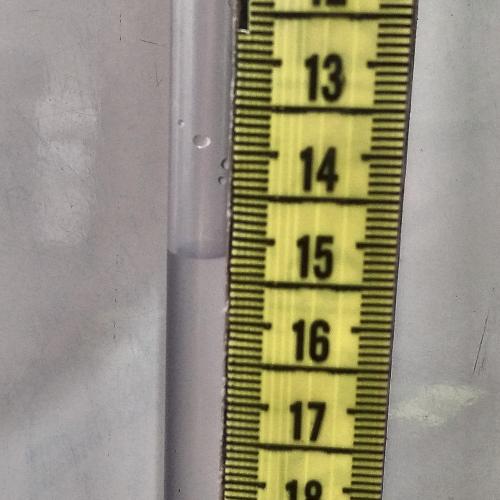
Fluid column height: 15.2 cm